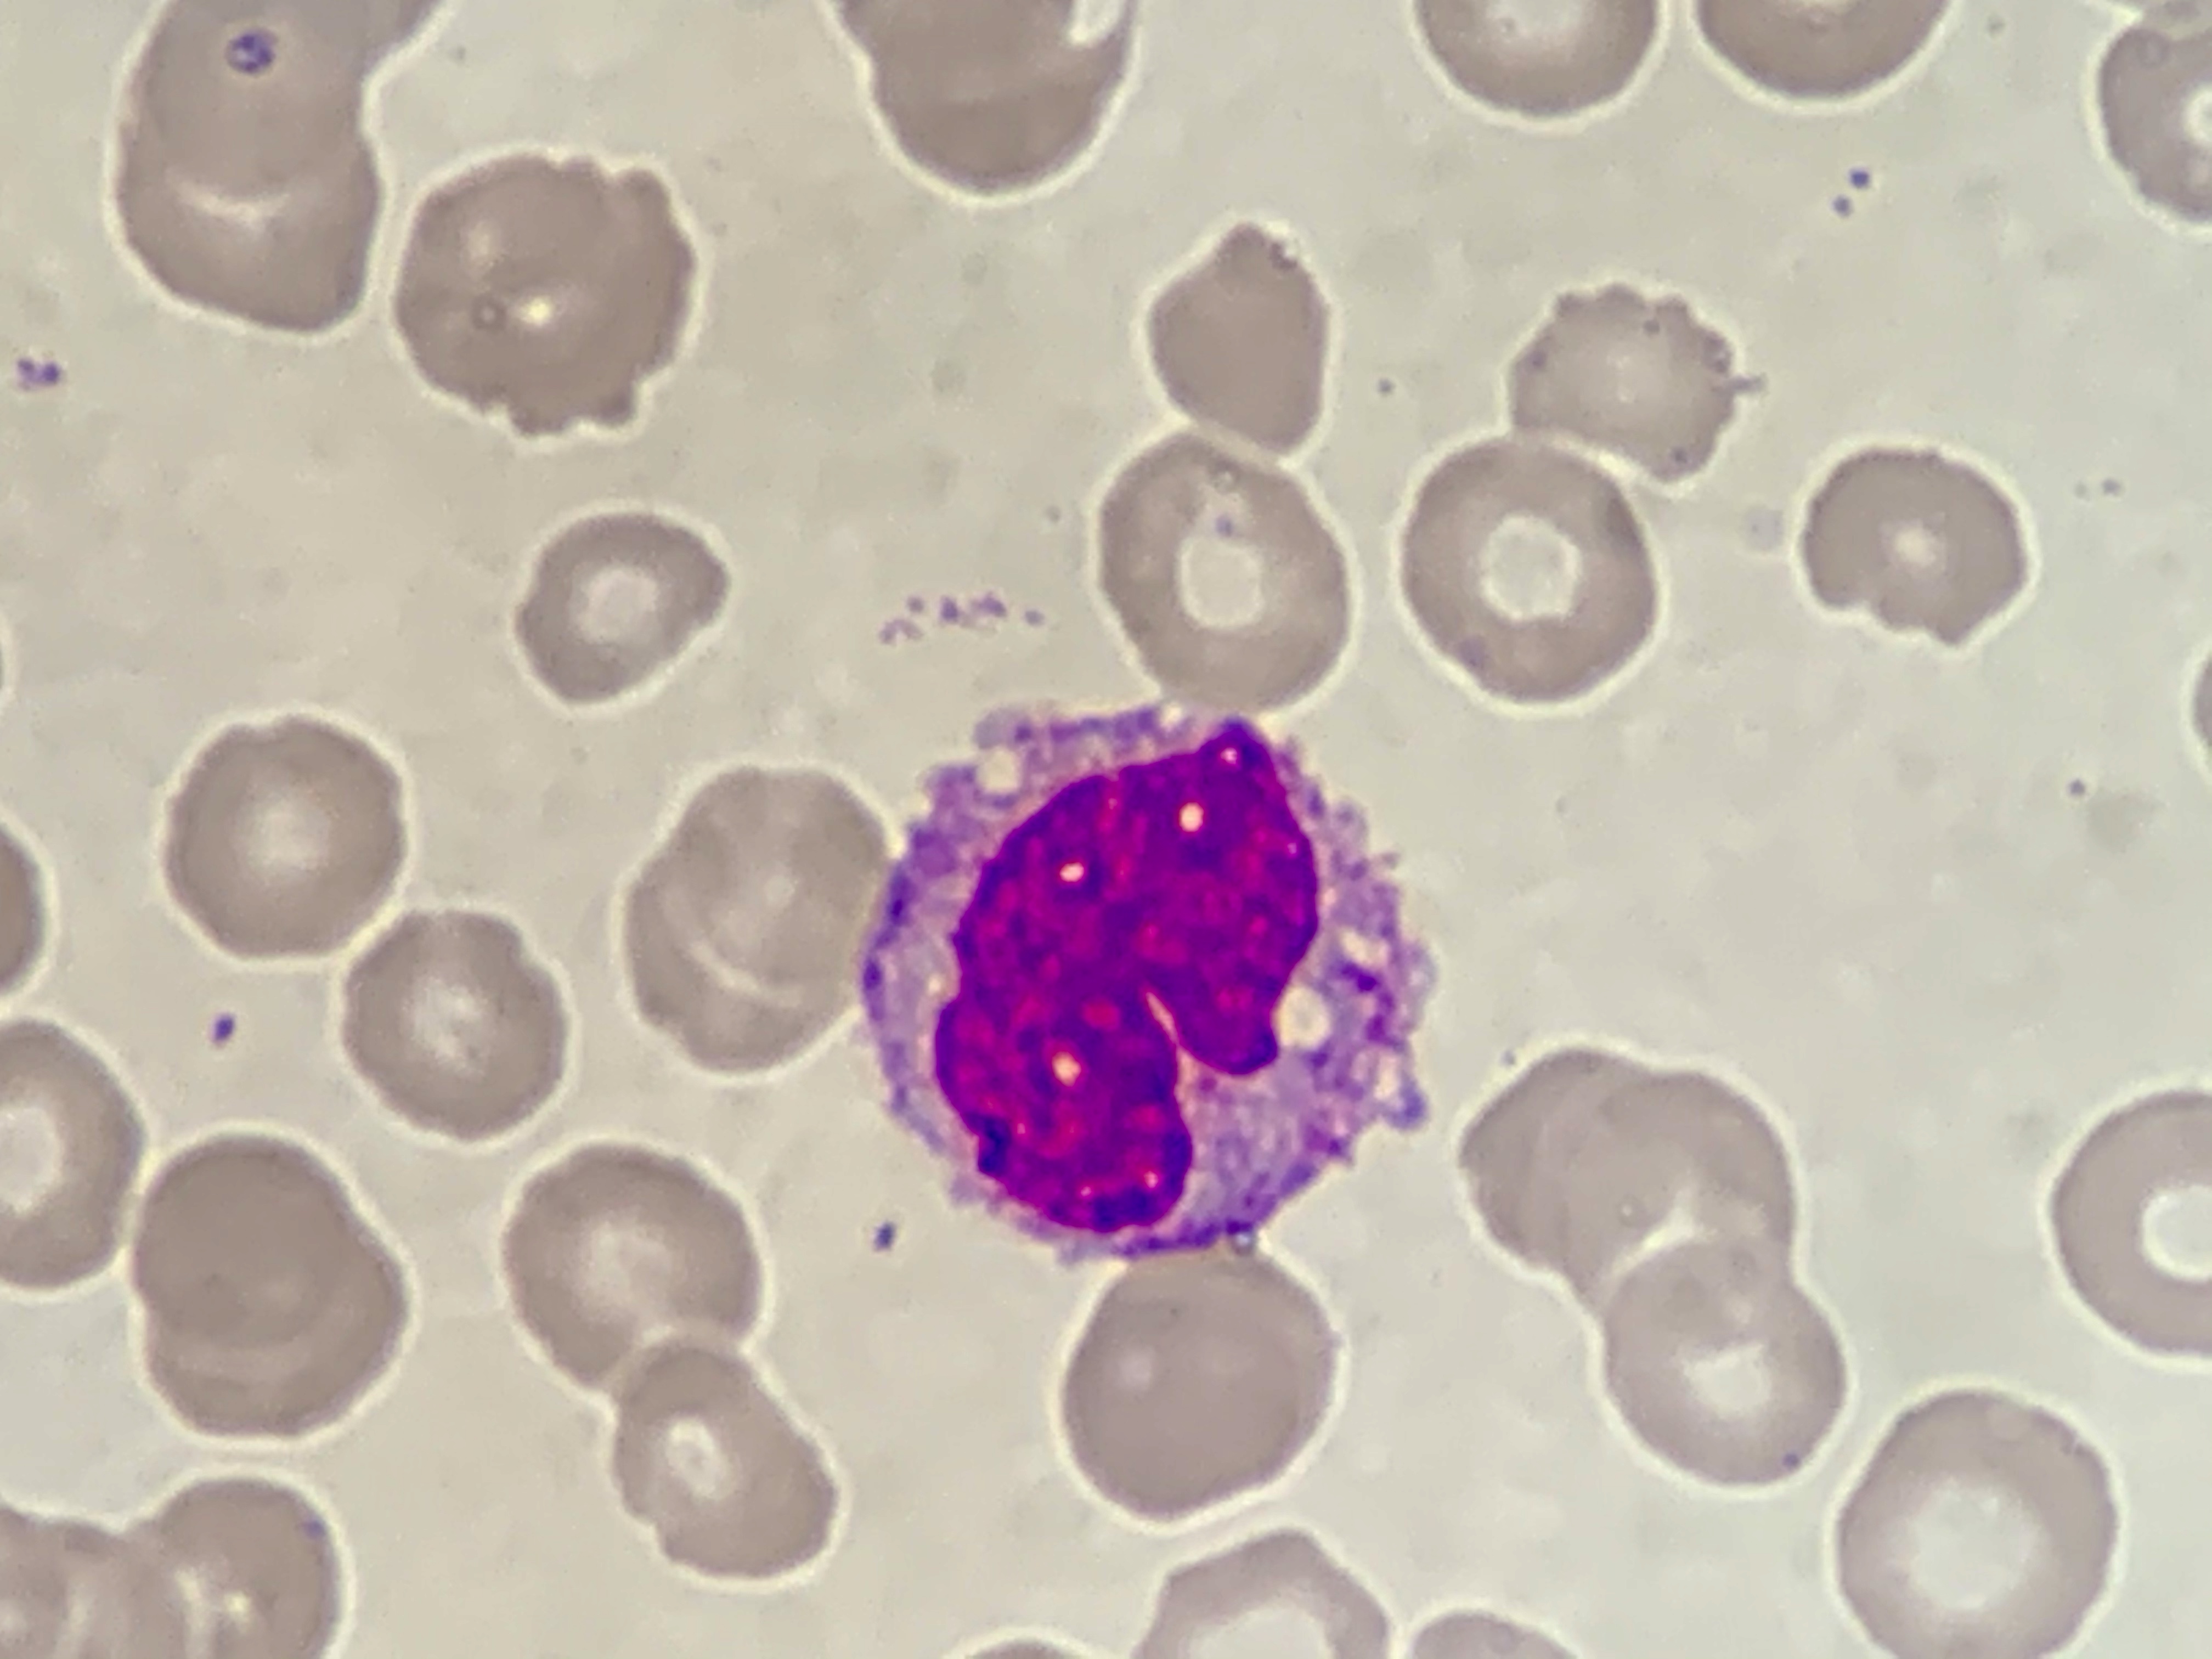
Cell type: MONOCYTES